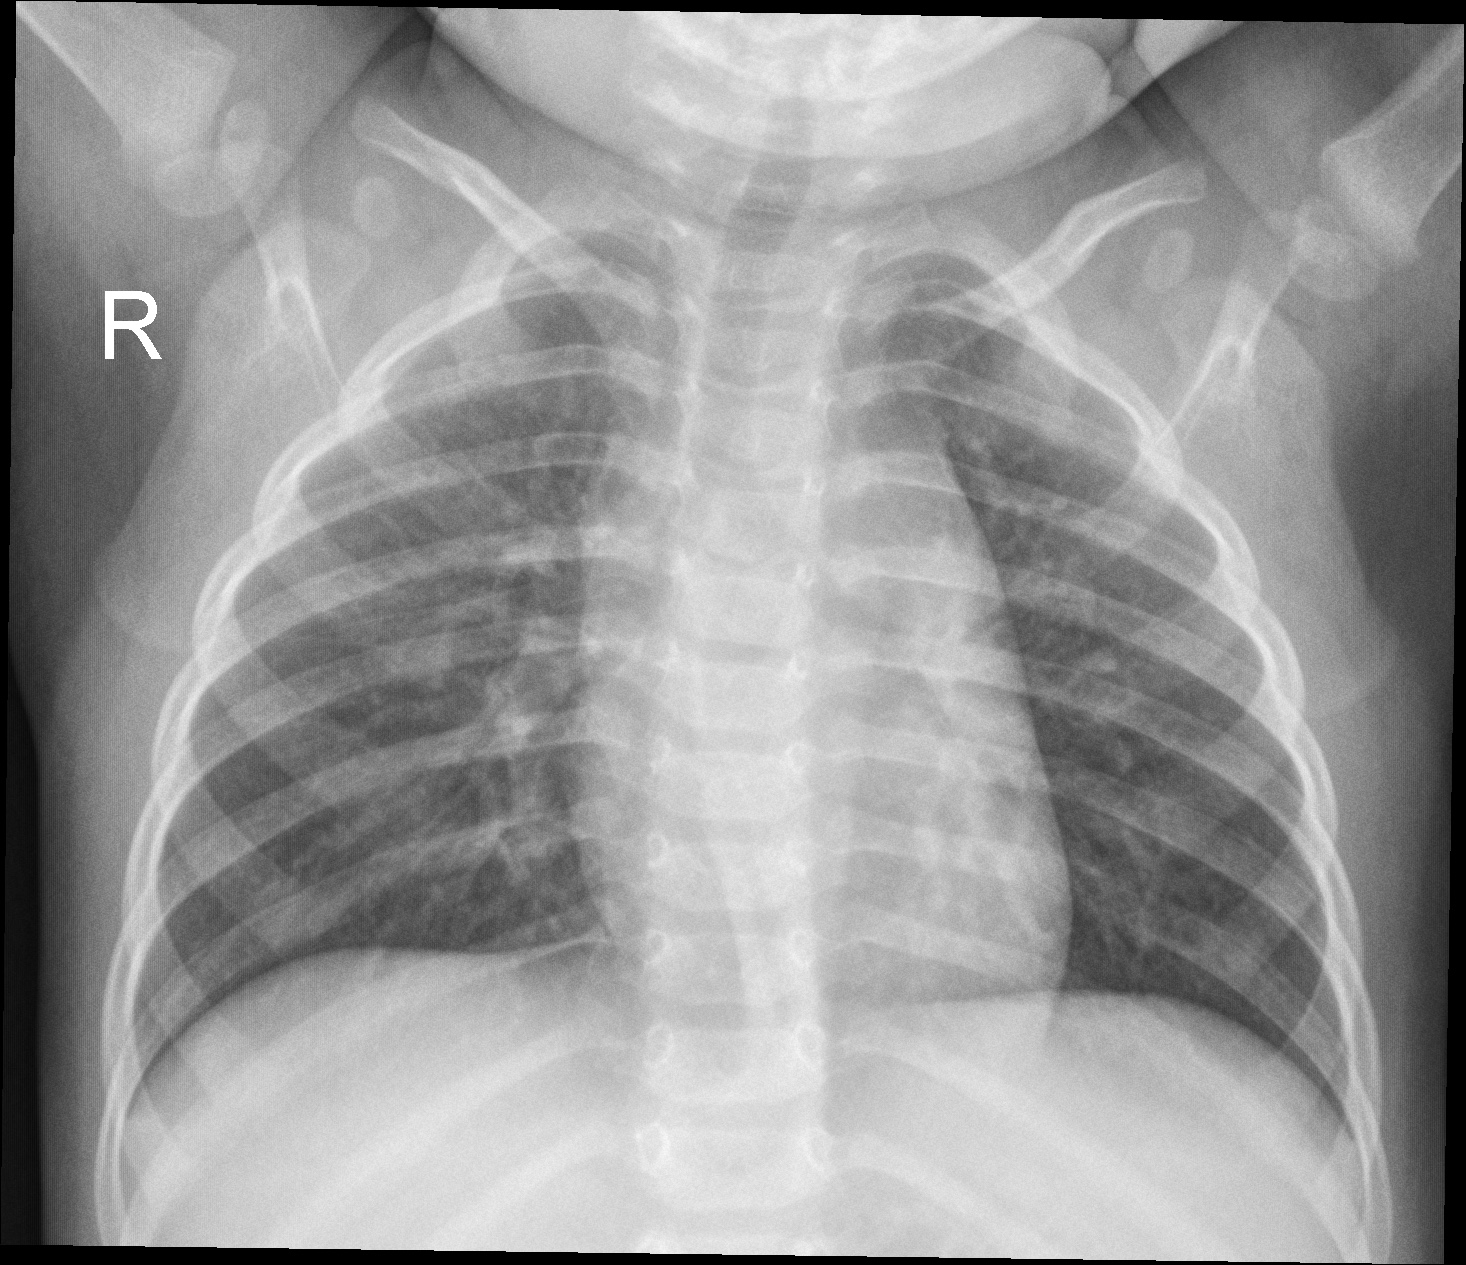
Diagnosis: NORMAL